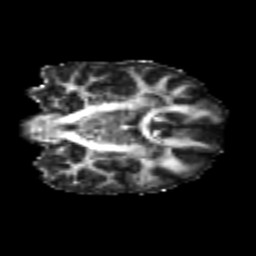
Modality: FA
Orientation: coronal
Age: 23
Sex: female
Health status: healthy
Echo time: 0.074 s